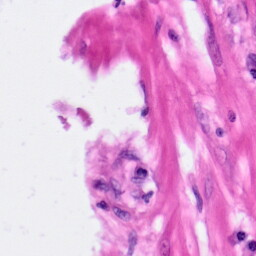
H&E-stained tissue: Pancreatic